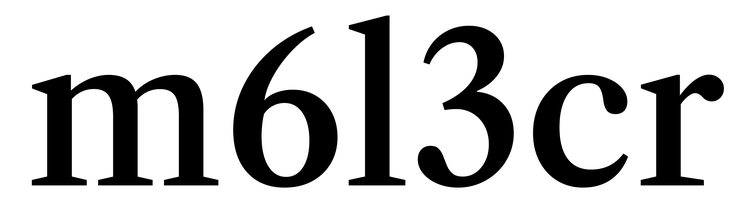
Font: LibreCaslonText_Medium